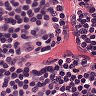
Metastatic tissue present: no